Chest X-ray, PA view. Patient: 39 years old, sex M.
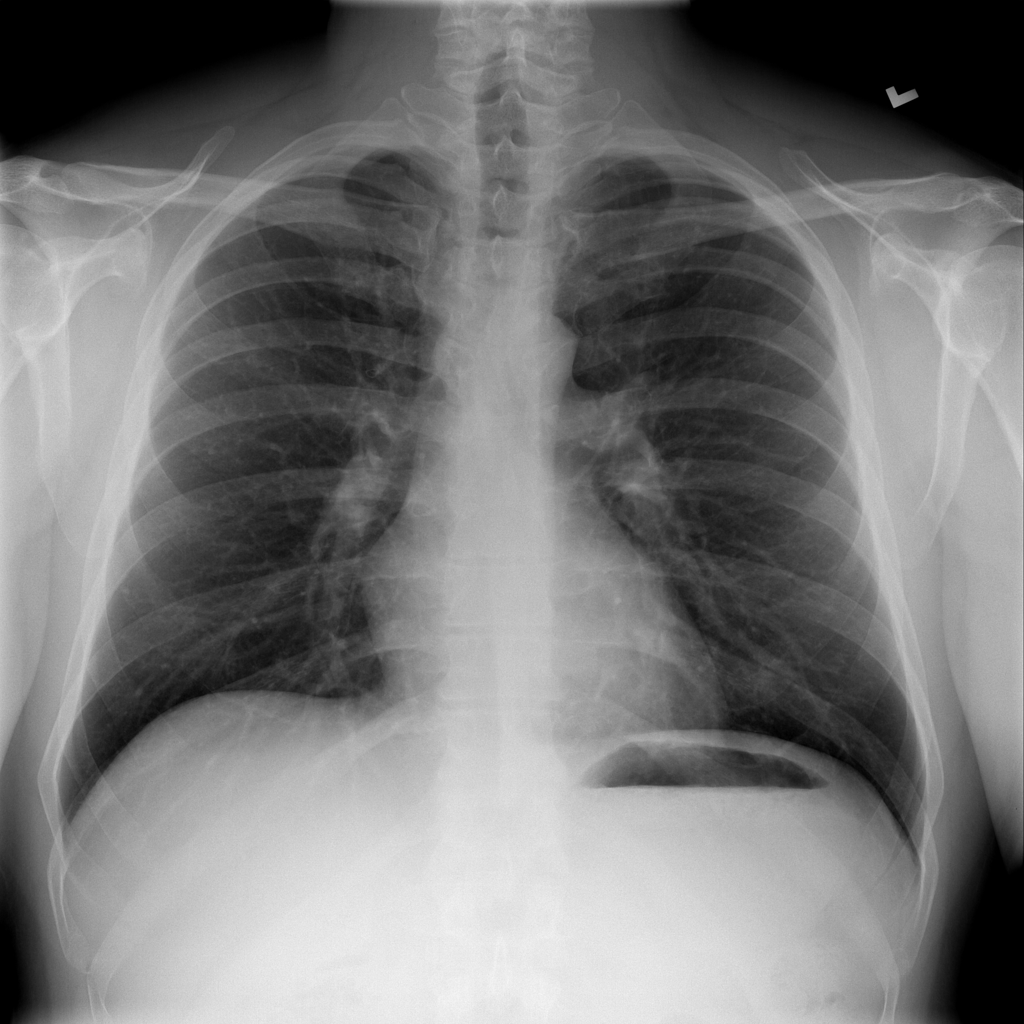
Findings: No Finding